Question: The inputs with a validation are initially not marked as invalid until the value changes. How do I restore this initial state?
My problem in detail: I have a simple order form. If the user clicks the "add item" button, I clone the first item and empty the input fields. But since I'm using html5 validation, the emptying makes them invalid.
This is what happens after clicking "Add Product", even if the first set of fields is valid:

Demo: <URL>:
'''
<form action="/orders/preview" method="post">
<div class="orderData">
<input name="order[order_items_attributes][0][articleno]" pattern="[0-9]{4}" required /> /
<input name="order[order_items_attributes][0][colorno]" pattern="[0-9]{3}" required />
<div>
<a href="#" class="removeOrder">Remove product</a>
<a href="#" class="addOrder">Add product</a>
</div>
</div>
</form>
<script src="http://ajax.googleapis.com/ajax/libs/jquery/1.6.4/jquery.js"></script>
<script>
$(document).ready(function() {
$(".addOrder").live("click", function (event) {
event.preventDefault();
// Clone div
$('.orderData:first').clone().insertAfter(".orderData:last");
// Empty the fields
$('.orderData:last input').val("");
});
$(".removeOrder").live("click", function (event) {
event.preventDefault();
if($('.orderData').size() > 1){
$(this).parents('.orderData').remove();
}
});
});
</script>
'''
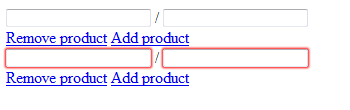
Answer: Clone the row on page ready, then you will always have a reference to the row in its default state.
'''
$(document).ready(function() {
var firstCopy = $('.orderData:first').clone();
$(".addOrder").live("click", function (event) {
event.preventDefault();
// Clone div
firstCopy.clone().insertAfter(".orderData:last");
// Empty the fields
$('.orderData:last input').val("");
});
$(".removeOrder").live("click", function (event) {
event.preventDefault();
if($('.orderData').size() > 1){
$(this).parents('.orderData').remove();
}
});
});
'''